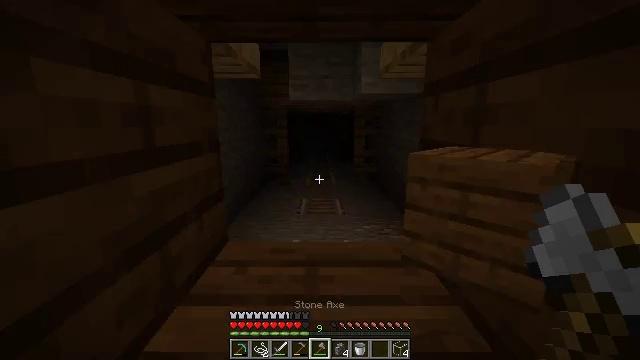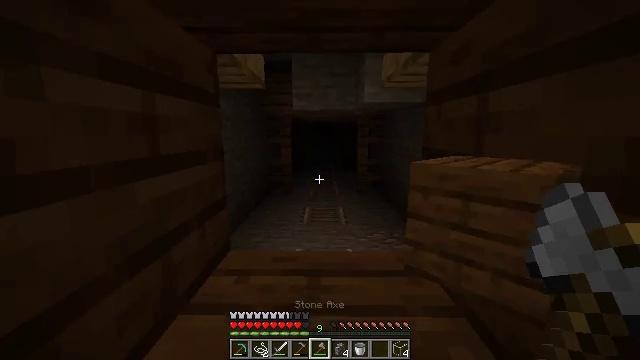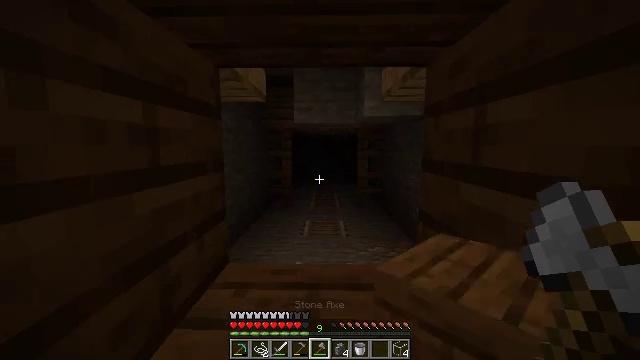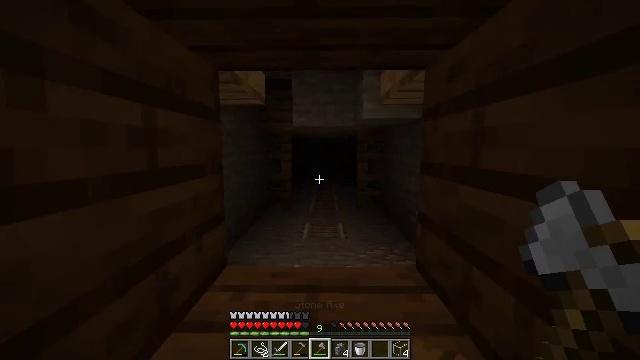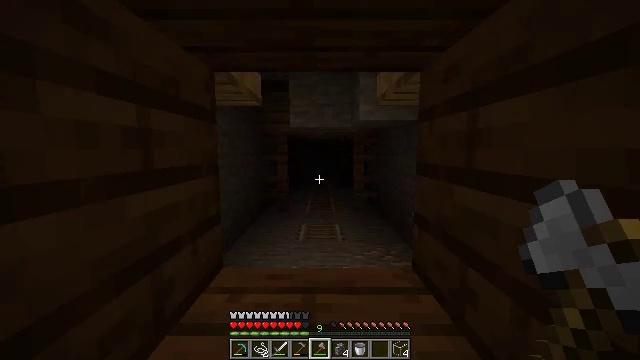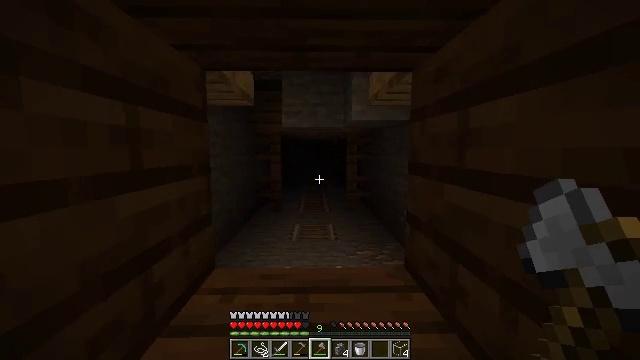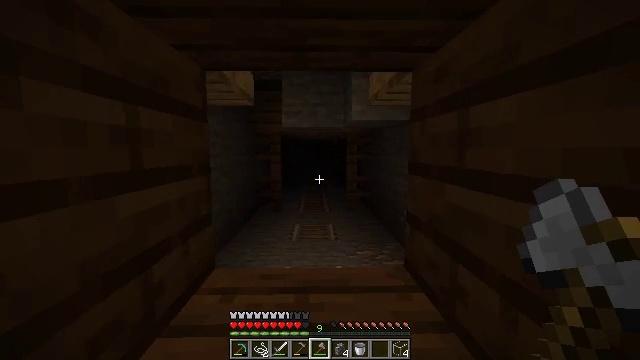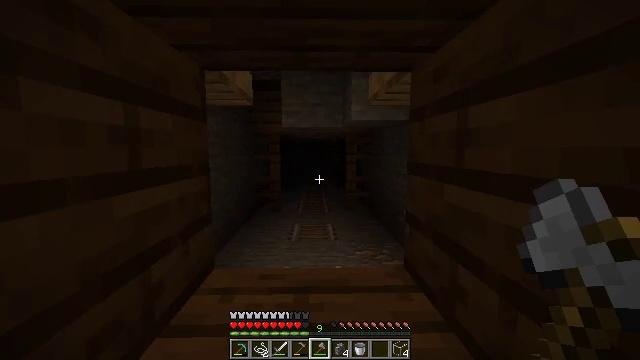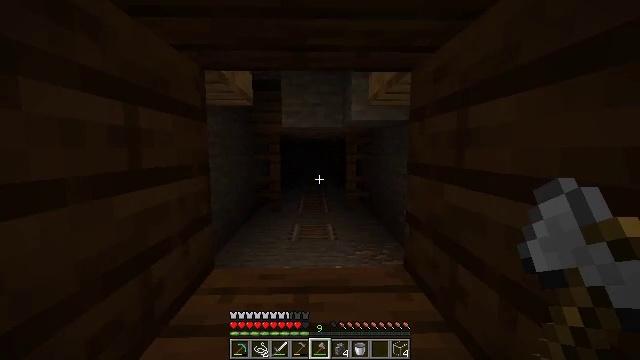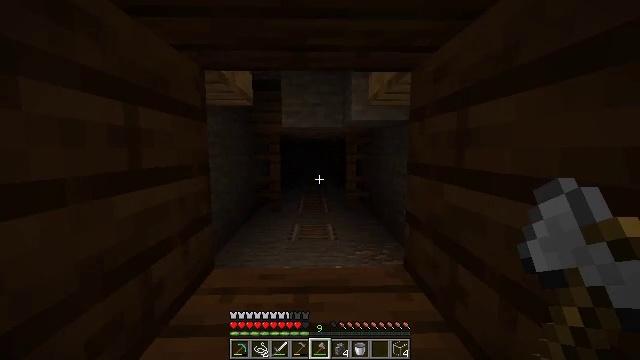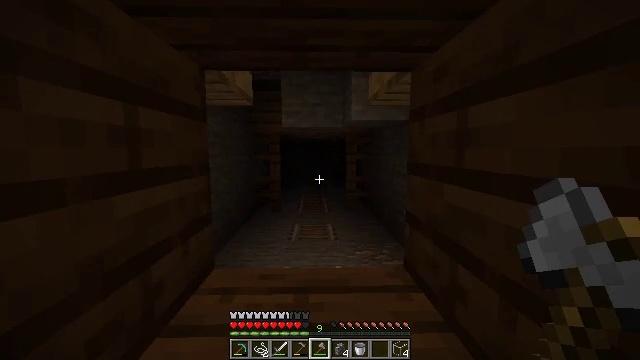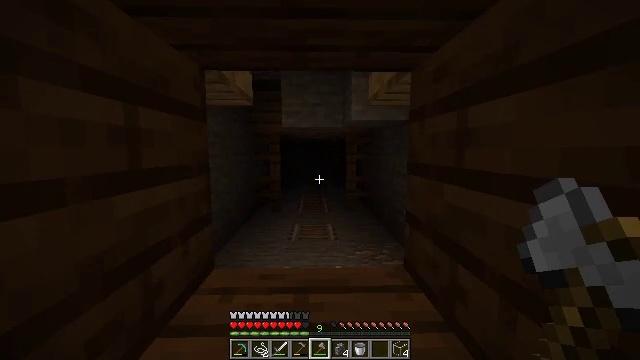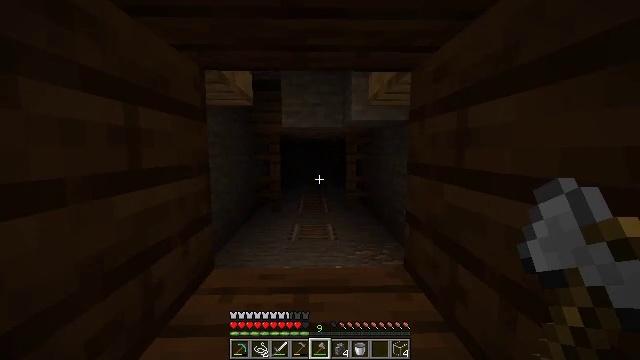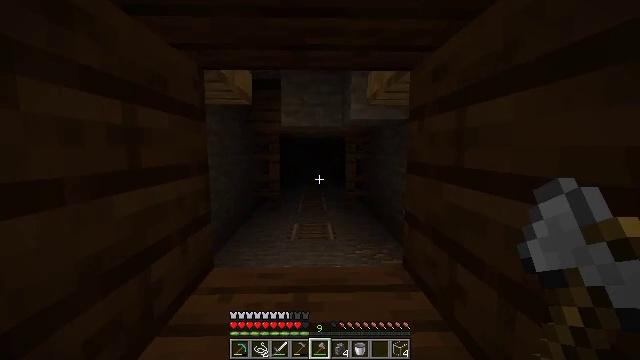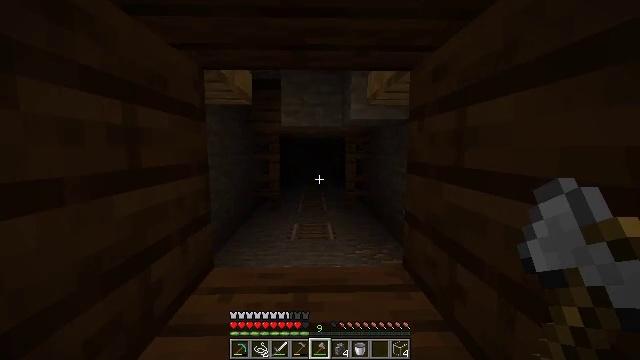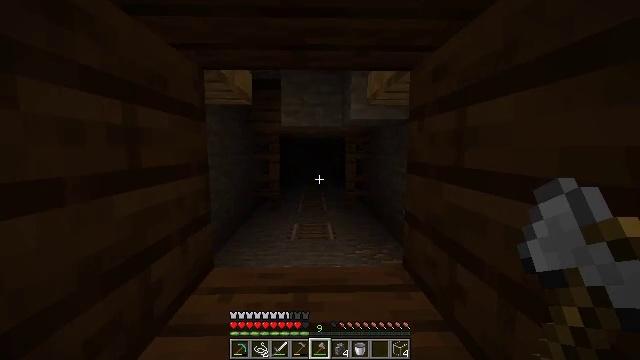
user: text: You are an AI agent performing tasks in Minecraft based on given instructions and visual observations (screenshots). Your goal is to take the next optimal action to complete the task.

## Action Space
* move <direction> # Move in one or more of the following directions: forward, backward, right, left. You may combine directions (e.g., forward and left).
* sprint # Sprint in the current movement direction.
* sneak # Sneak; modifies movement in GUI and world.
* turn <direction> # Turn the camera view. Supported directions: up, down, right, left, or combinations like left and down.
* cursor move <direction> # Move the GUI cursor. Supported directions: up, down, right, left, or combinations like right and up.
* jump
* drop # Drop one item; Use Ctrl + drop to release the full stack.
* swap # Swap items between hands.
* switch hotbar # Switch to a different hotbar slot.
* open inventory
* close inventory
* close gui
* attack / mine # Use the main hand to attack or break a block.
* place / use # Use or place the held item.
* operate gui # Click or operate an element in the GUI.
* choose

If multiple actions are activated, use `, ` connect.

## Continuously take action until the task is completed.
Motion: motion action
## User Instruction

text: Retrieve dark oak planks for building.
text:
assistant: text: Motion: move forward, turn up
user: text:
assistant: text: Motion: turn up
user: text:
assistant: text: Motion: no_op
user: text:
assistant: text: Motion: no_op
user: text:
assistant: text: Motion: turn right
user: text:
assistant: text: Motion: no_op
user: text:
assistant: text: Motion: no_op
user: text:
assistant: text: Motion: no_op
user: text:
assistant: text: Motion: no_op
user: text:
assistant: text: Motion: no_op
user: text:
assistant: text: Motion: no_op
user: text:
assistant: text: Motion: no_op
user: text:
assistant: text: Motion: no_op
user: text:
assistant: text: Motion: no_op
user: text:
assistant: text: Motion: no_op
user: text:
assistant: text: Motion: no_op
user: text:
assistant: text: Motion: move back
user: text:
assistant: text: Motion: move back
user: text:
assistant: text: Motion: move back, turn down
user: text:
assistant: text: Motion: move back, turn left and down
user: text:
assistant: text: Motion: move back, turn down
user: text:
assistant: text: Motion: turn down
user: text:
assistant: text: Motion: turn down
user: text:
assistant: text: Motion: attack / mine
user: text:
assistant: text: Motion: attack / mine
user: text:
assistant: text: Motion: attack / mine
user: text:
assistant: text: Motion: attack / mine
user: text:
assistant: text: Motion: attack / mine
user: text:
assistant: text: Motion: attack / mine
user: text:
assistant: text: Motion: attack / mine